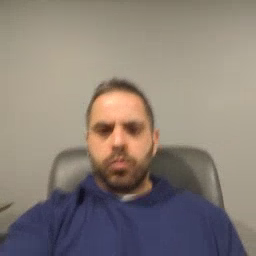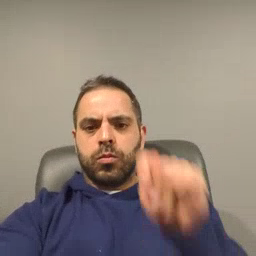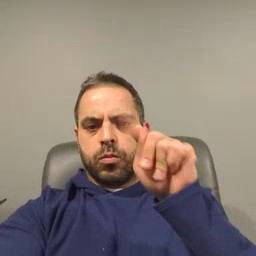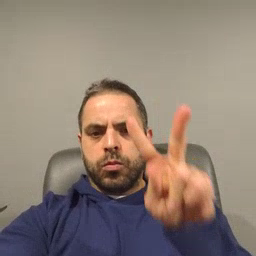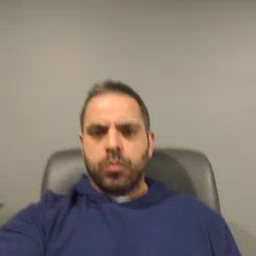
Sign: TV